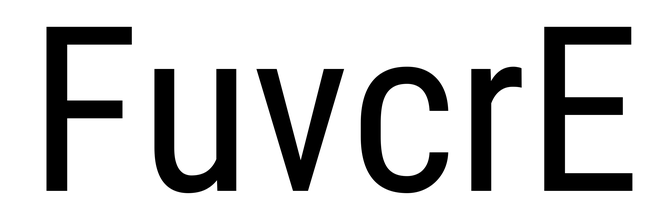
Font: Roboto_Condensed_Regular